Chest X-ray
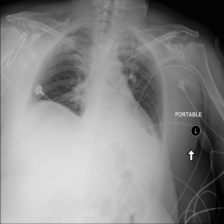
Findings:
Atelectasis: positive
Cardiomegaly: negative
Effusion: negative
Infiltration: negative
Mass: negative
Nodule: negative
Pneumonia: negative
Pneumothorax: negative
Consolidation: negative
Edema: negative
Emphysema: negative
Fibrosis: negative
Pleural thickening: negative
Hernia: negative